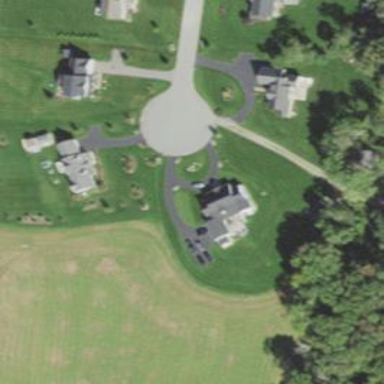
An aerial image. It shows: Residential driveway.